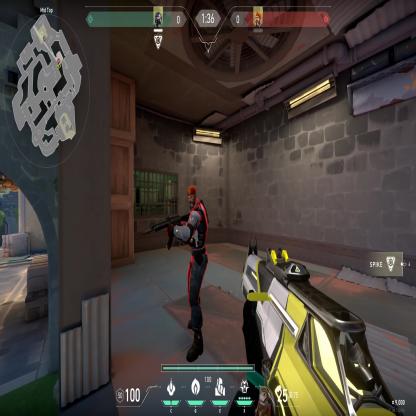
Label: enemy